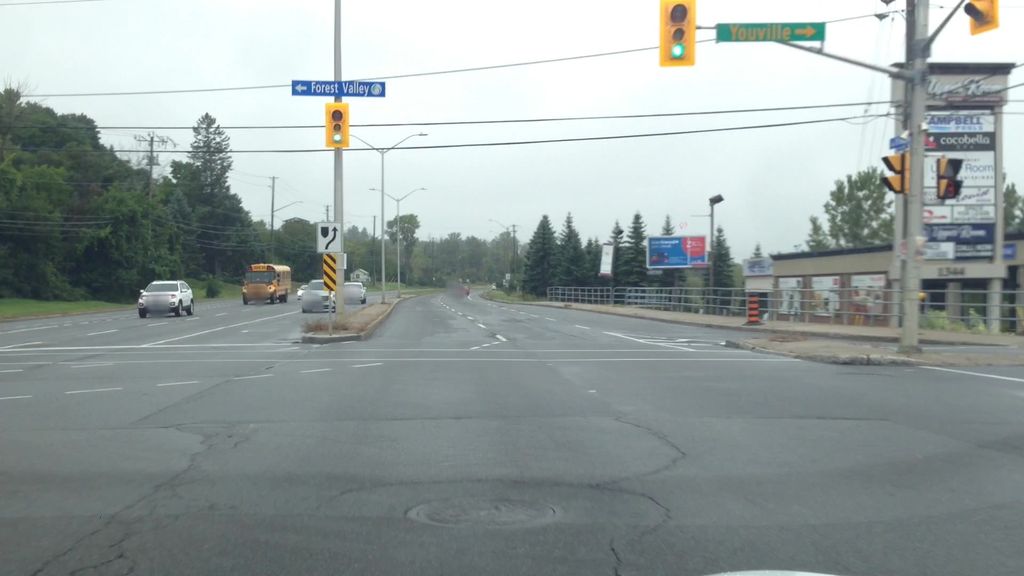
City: ottawa-gatineau